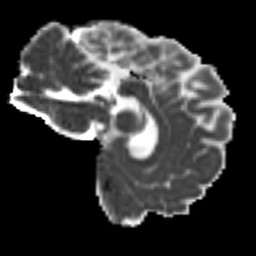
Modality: MD
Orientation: sagittal
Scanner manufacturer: siemens
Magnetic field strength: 3 T
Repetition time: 9.6 s
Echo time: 0.077 s